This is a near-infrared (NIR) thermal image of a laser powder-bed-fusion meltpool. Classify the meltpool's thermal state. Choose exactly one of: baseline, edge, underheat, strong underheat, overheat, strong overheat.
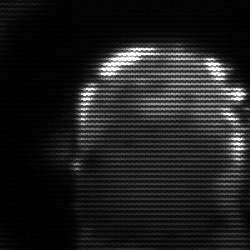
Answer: baseline